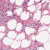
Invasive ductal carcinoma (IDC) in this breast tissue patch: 1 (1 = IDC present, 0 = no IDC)